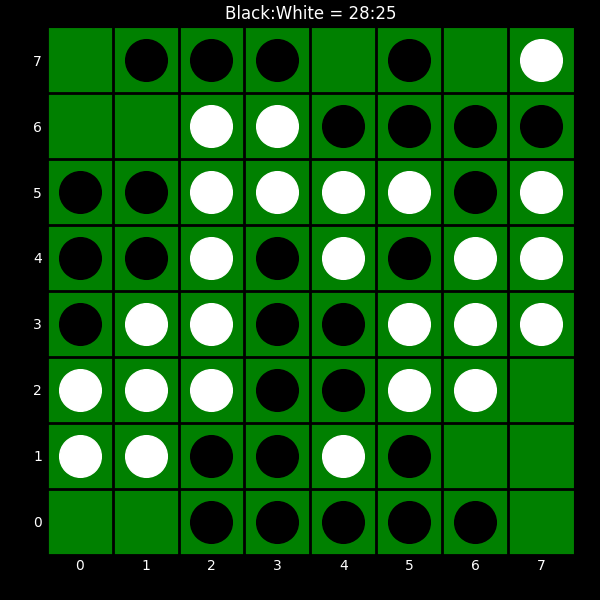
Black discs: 28
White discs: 25